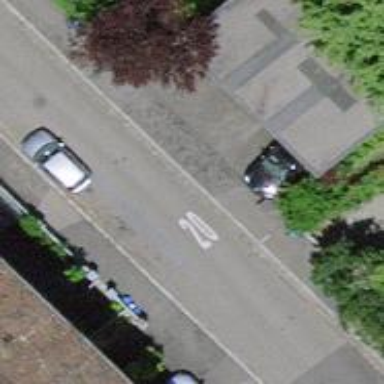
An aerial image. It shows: Asphalt road in living street.